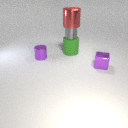
large green rubber cylinder behind small purple metal cylinder